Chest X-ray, PA view. Patient: 39 years old, sex F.
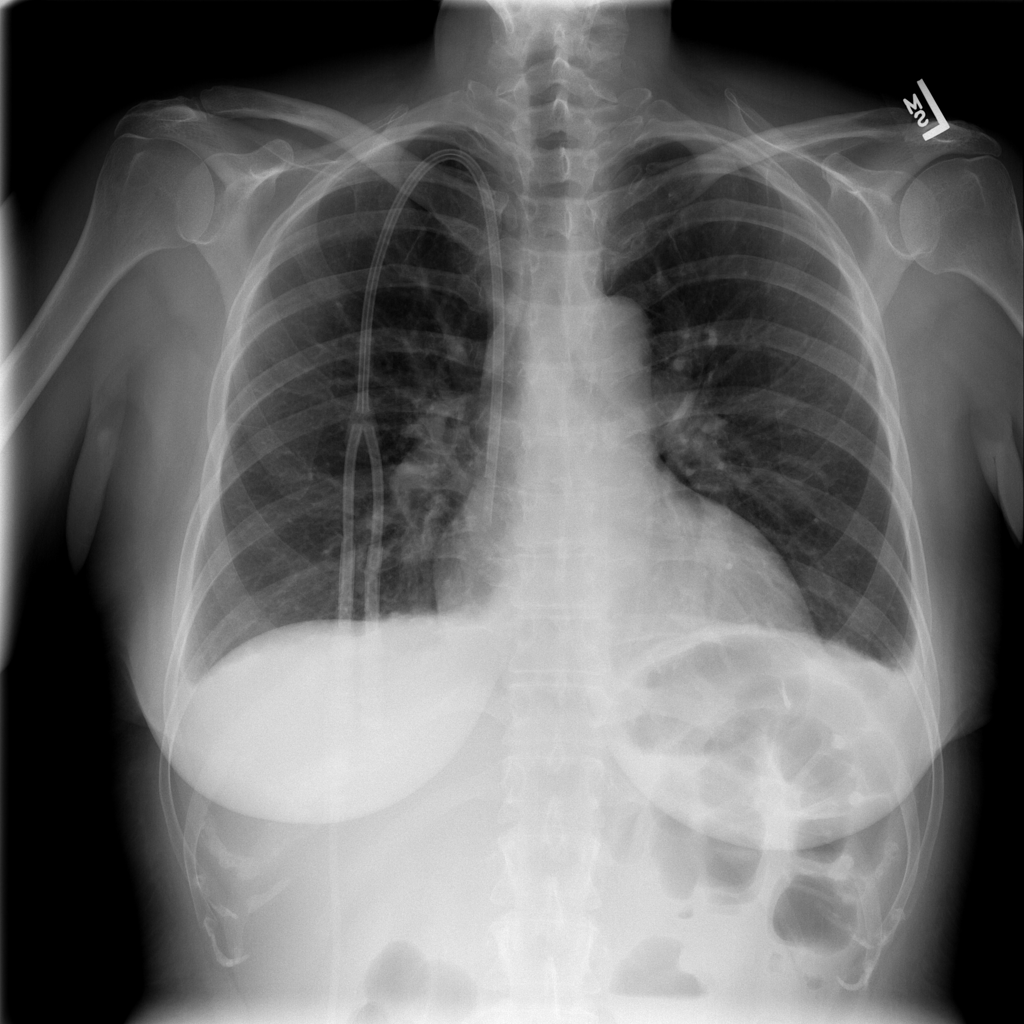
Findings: Effusion